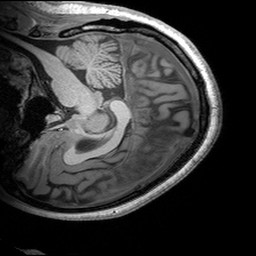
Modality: T1w
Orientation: sagittal
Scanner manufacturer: siemens
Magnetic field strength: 3 T
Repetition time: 2.53 s
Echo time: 0.00299 s